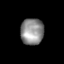
Tissue: skin
Cell type: Epithelial cells
Senescence score: 0.2037
Nuclear area (px): 600
Mean DAPI intensity: 141.935